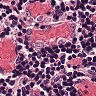
Metastatic tissue present: no